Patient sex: M
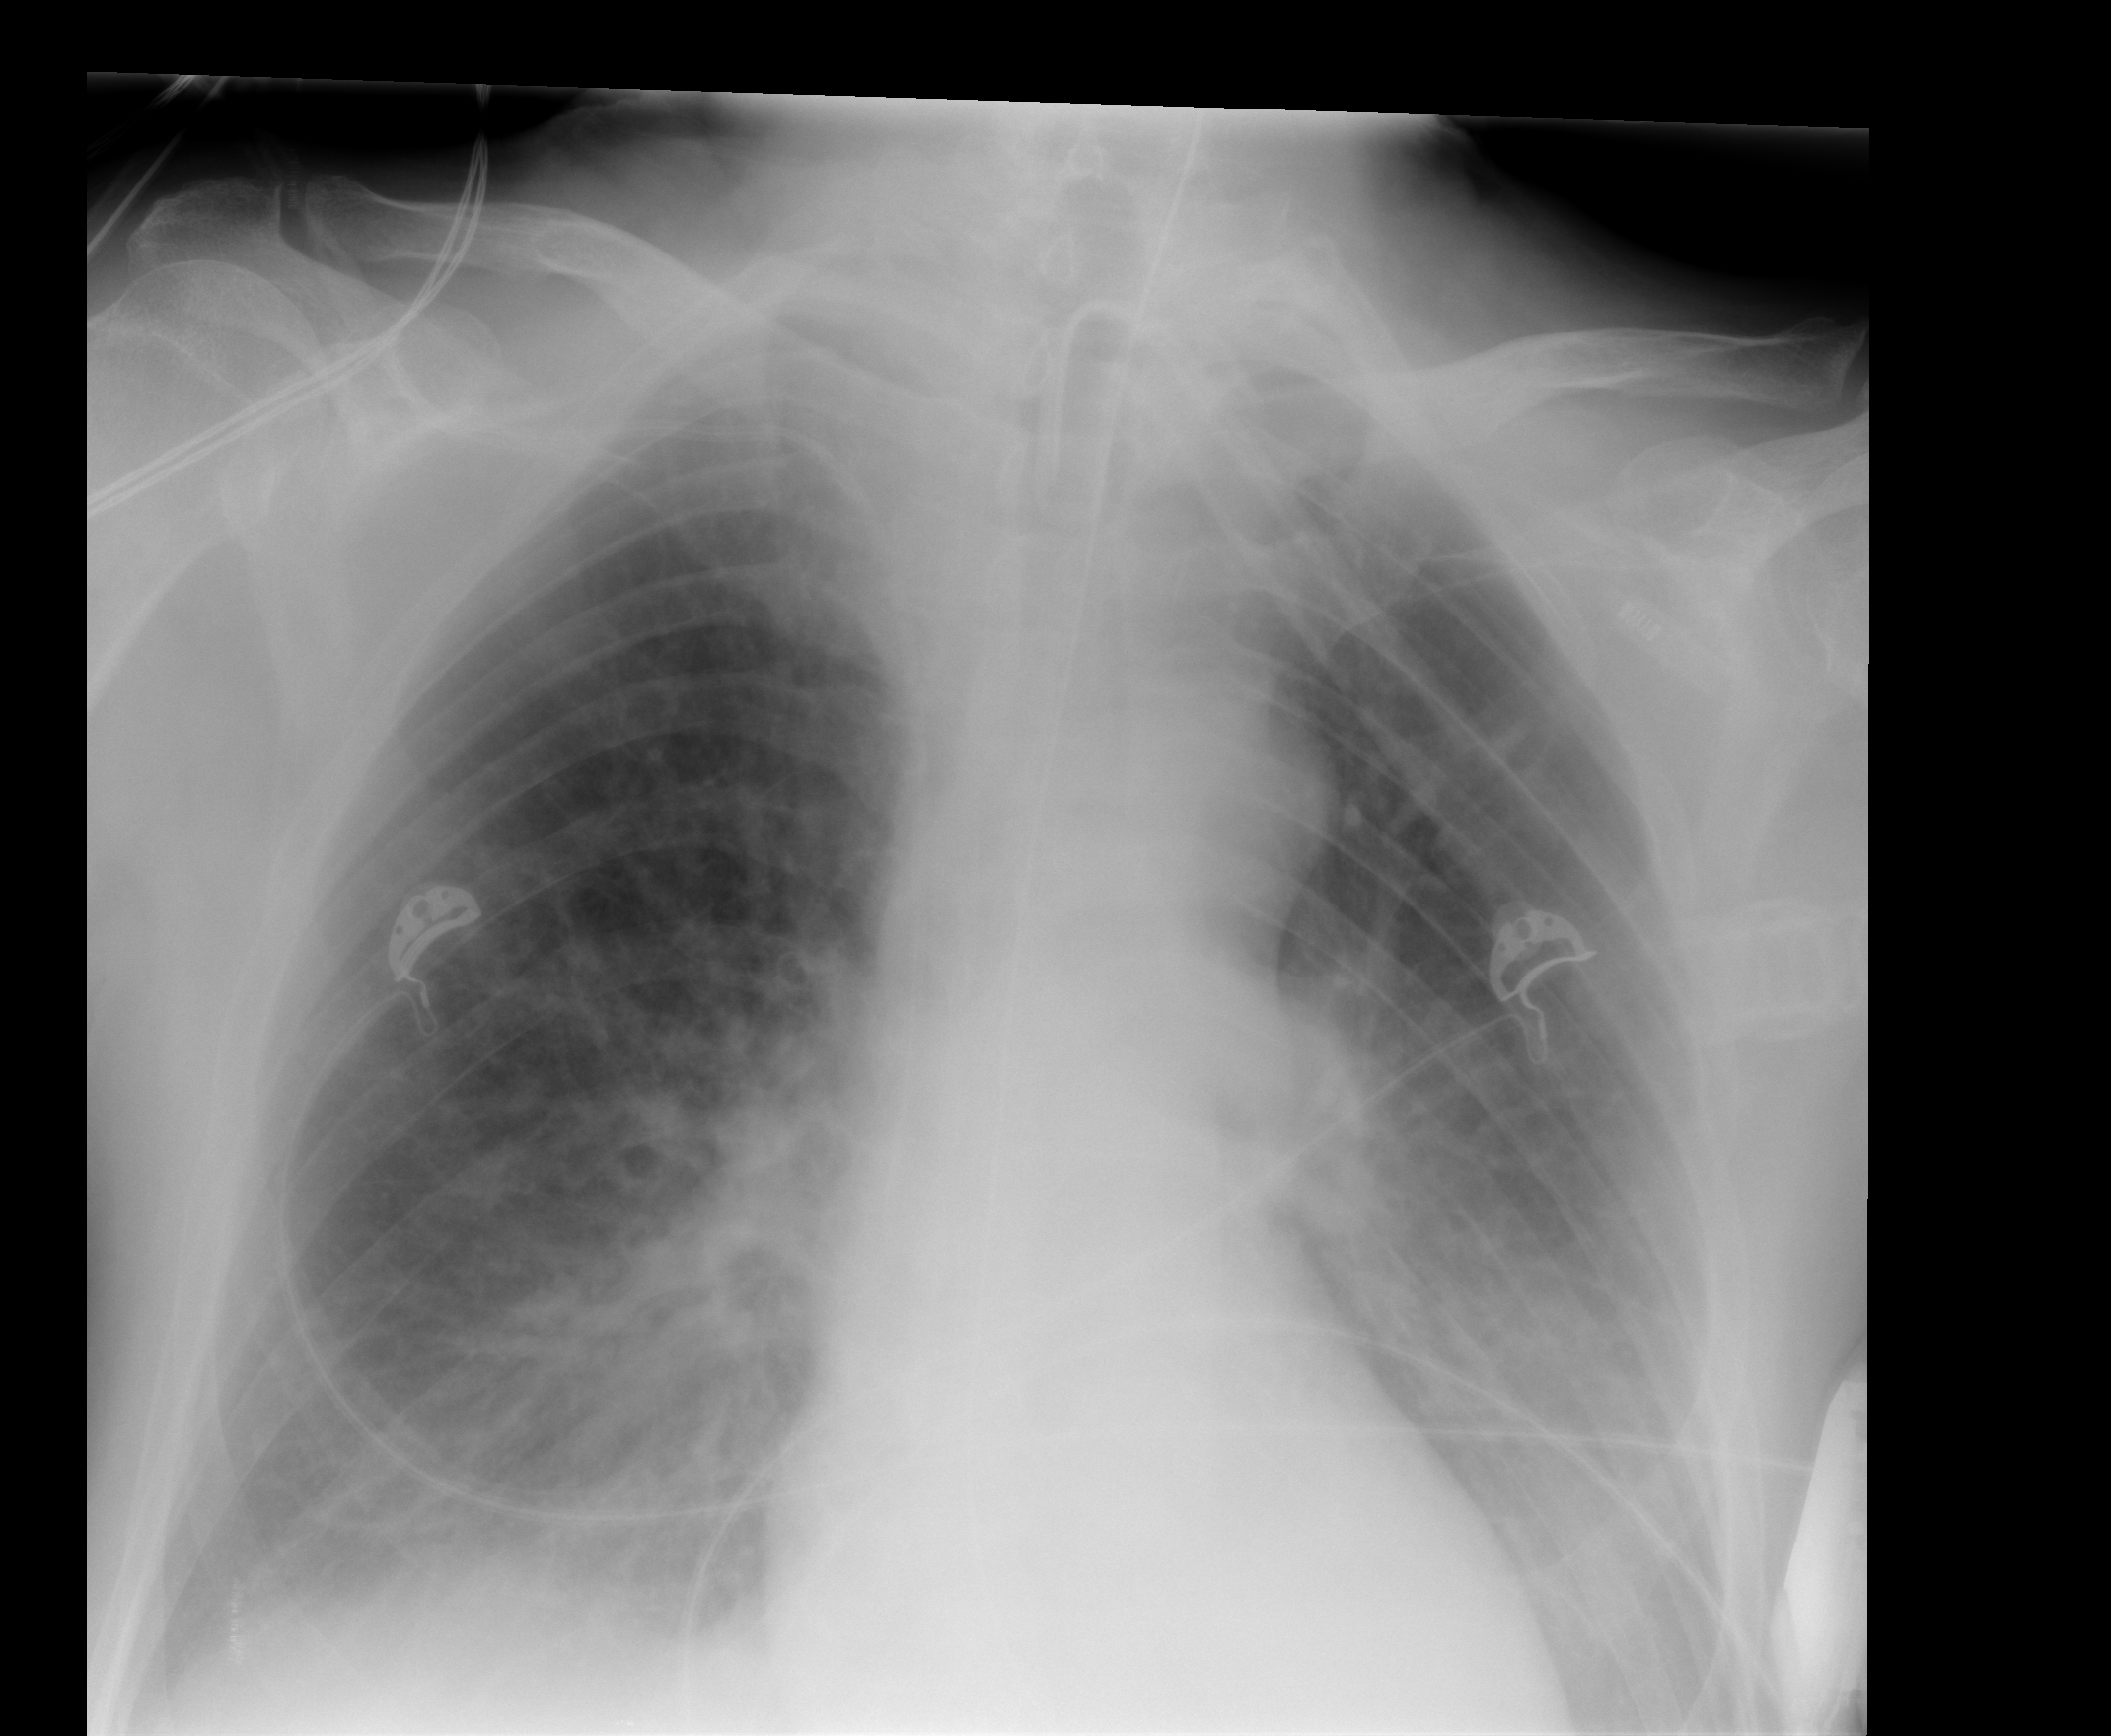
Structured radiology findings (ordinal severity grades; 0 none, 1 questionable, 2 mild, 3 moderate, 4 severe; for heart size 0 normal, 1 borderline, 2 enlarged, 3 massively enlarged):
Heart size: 0
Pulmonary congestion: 2
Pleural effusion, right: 2
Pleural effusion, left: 1
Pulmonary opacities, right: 1
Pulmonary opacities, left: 1
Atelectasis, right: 0
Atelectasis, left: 0